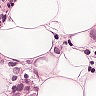
Metastatic tissue present: yes